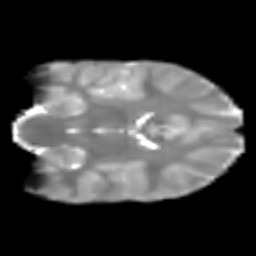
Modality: T2w
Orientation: coronal
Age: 6
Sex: male
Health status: healthy